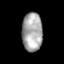
Tissue: skin
Cell type: Epithelial cells
Senescence score: 0.2107
Nuclear area (px): 778
Mean DAPI intensity: 166.411